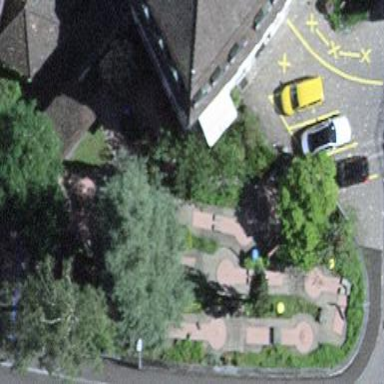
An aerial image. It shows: Miniature golf leisure land.